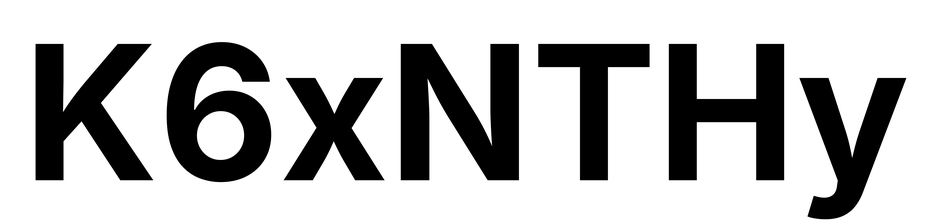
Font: Inter_Bold